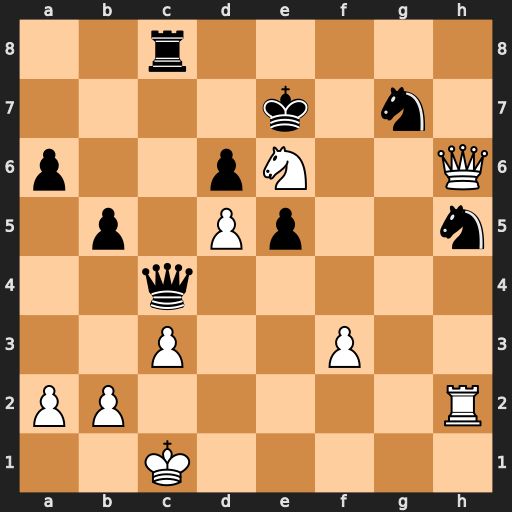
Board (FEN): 2r5/4k1n1/p2pN2Q/1p1Pp2n/2q5/2P2P2/PP5R/2K5
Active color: w
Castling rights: -
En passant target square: -
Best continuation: Nxg7 Qf4+ Qxf4 Nxf4 Nf5+